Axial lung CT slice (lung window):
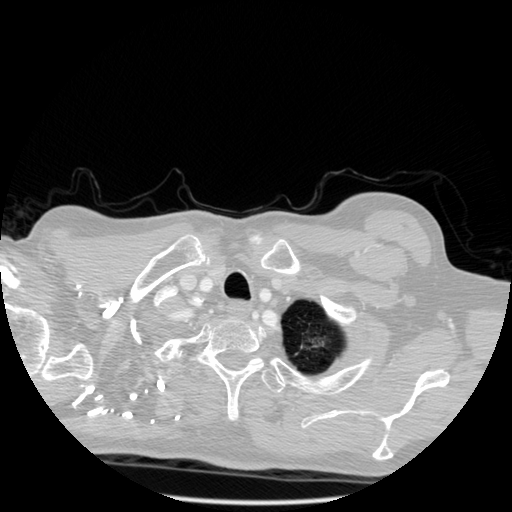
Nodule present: no